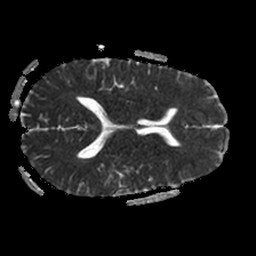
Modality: ADC
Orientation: axial
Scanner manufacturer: philips
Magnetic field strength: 1.5 T
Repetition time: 3.406 s
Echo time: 0.06922 s